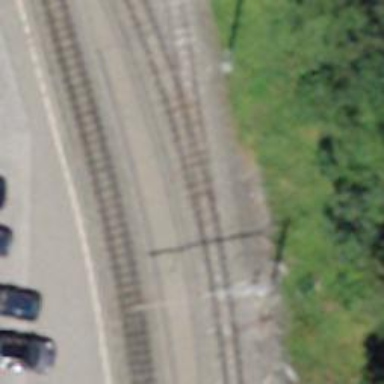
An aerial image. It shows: Railway switch.